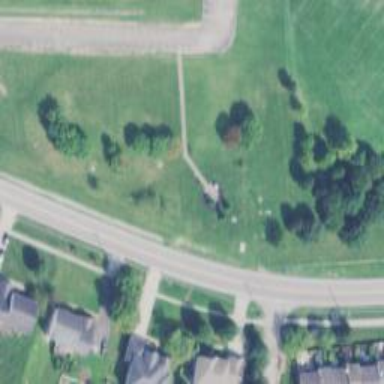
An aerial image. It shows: Memorial site with historic significance.